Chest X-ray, AP view. Patient: 38 years old, sex F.
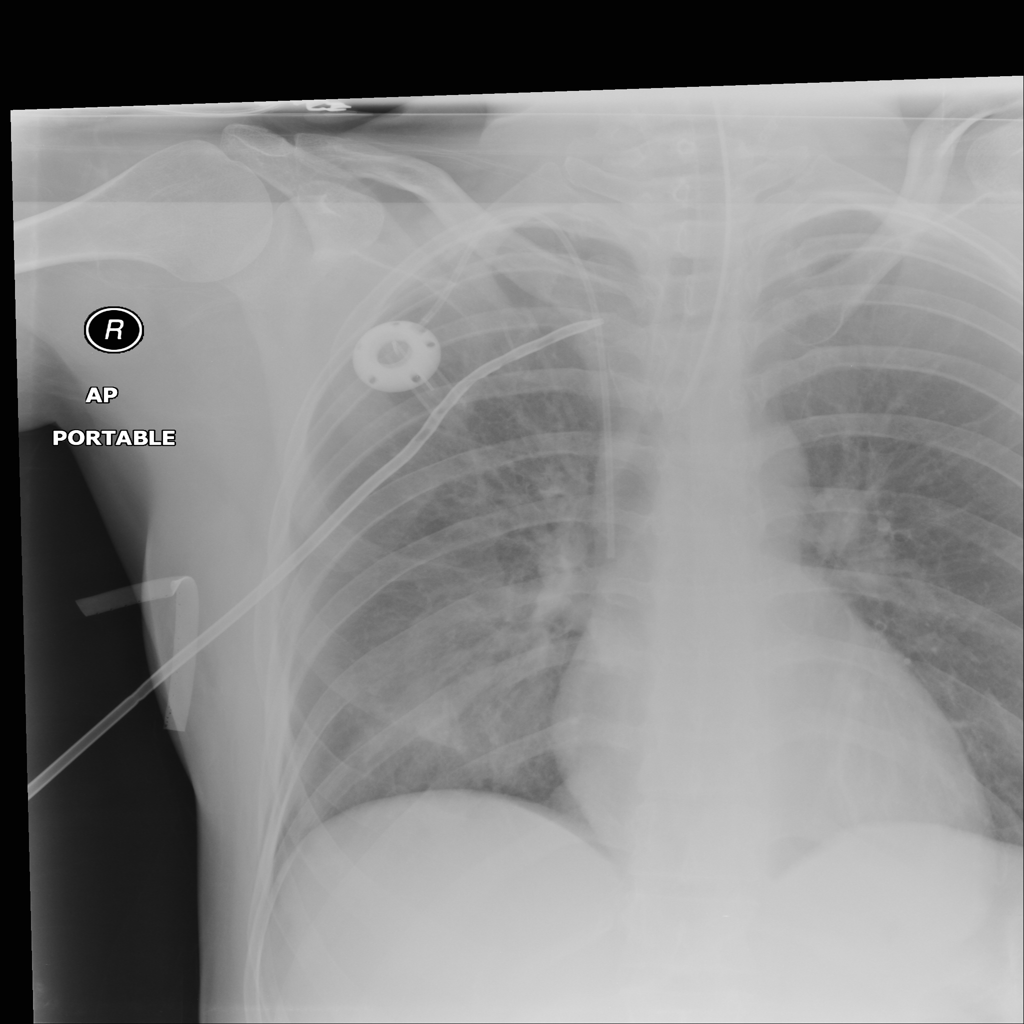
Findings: Pneumothorax